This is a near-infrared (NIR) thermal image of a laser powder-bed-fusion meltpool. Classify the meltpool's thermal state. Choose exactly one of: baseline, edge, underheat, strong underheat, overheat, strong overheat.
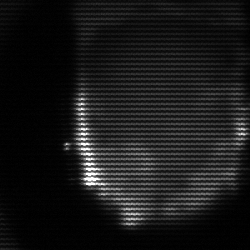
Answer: baseline